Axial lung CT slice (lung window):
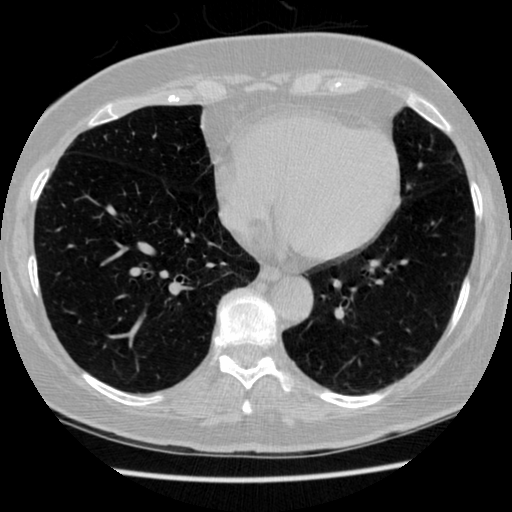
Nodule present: no